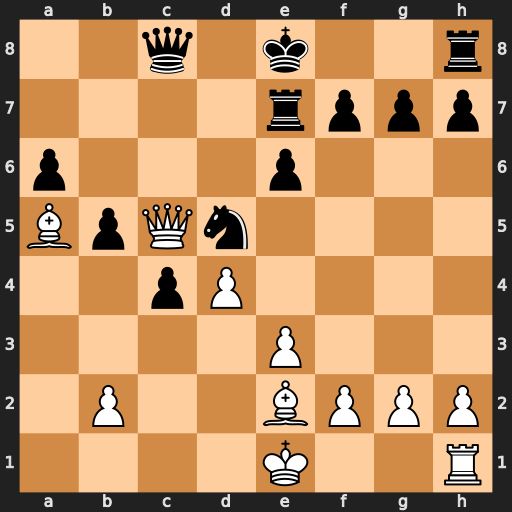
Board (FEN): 2q1k2r/4rppp/p3p3/BpQn4/2pP4/4P3/1P2BPPP/4K2R
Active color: w
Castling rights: Kk
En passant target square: -
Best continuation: Qxc8#